二年级 · 计数
收藏邮票。

(1) 完成下表。

（2）根据上表的统计结果完成统计图。（每个 $\square$ 代表 1 张）

$(3)$ 三人一共收藏子多少张邮票?

$$
\text { 答：三人一共收藏了（）张邮票。 }
$$
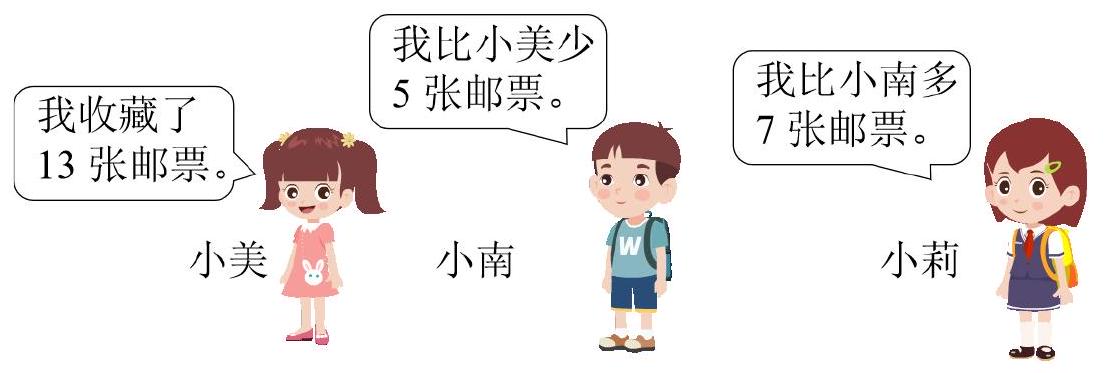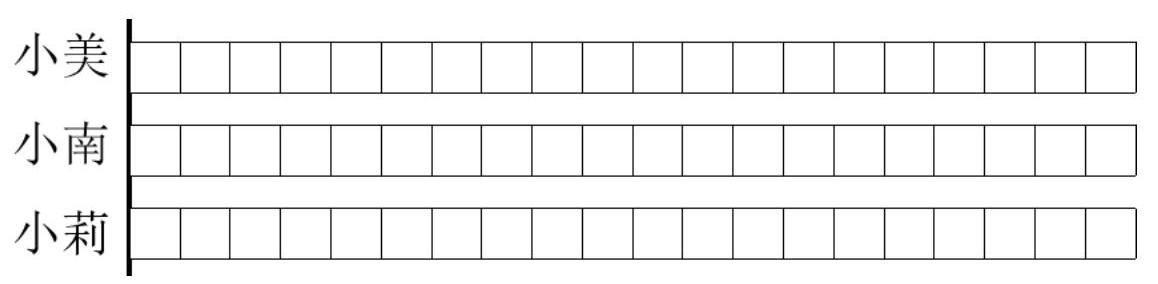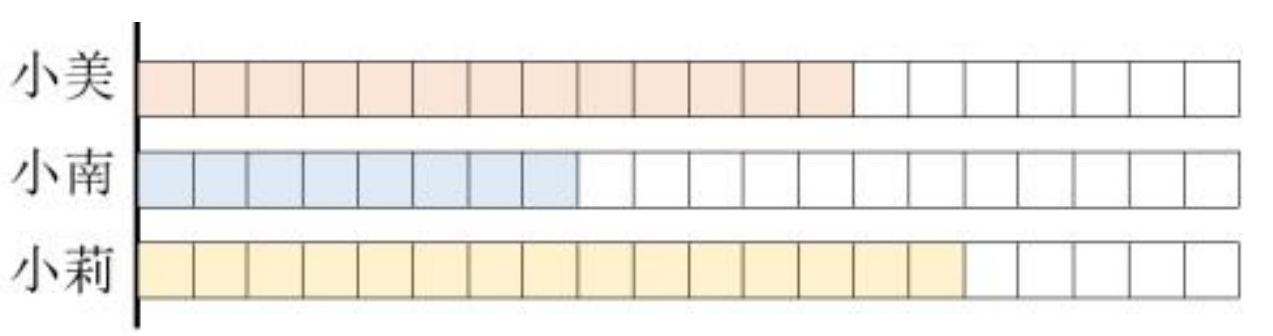
答案: (1)

| 姓名 | 小美 | 小南 | 小莉 |
| :---: | :---: | :---: | :---: |
| 张数 | 13 | 8 | 15 |

(2)

(3) $13+8+15=36$ (张) 答: 三人一共收藏了 36 张邮票。